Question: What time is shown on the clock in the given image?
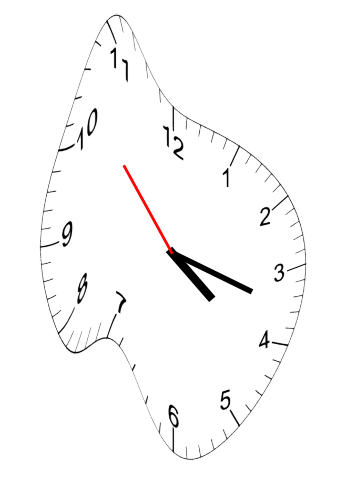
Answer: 04:17:53